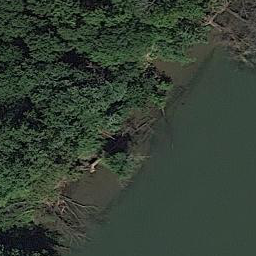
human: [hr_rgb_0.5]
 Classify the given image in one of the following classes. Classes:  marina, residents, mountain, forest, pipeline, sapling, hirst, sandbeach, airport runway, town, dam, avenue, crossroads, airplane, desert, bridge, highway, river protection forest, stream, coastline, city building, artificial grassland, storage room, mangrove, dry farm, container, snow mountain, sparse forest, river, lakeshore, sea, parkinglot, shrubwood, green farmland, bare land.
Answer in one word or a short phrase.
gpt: river protection forest